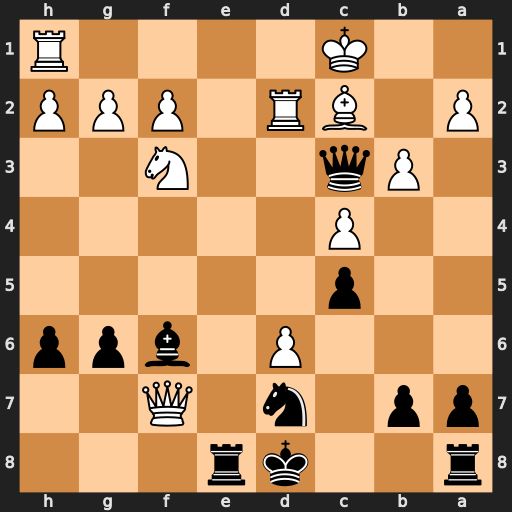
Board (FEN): r2kr3/pp1n1Q2/3P1bpp/2p5/2P5/1Pq2N2/P1BR1PPP/2K4R
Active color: b
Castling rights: -
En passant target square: -
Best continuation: Qb2+ Kd1 Qa1+ Bb1 Qxb1#